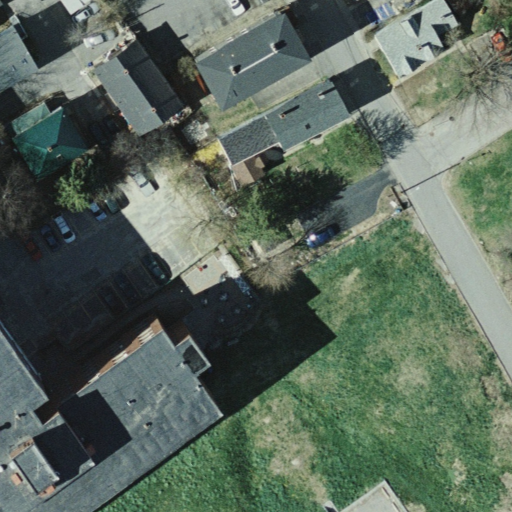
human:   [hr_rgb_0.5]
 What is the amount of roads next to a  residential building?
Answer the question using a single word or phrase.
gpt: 2

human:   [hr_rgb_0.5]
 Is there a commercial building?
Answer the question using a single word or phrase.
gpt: no

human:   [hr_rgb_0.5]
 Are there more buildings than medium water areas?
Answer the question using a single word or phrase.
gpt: yes

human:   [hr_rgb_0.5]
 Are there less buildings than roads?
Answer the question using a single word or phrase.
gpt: no

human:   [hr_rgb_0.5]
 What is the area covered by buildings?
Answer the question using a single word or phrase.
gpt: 1632m2

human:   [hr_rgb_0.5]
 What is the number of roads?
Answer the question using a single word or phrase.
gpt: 2

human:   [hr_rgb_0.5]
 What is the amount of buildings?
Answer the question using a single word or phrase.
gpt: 4

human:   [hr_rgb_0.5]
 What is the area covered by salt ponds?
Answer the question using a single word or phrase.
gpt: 0m2

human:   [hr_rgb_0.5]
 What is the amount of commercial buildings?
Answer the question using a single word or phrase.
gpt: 0

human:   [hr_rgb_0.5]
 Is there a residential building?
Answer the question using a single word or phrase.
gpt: yes

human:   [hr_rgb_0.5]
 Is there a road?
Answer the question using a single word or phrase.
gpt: yes

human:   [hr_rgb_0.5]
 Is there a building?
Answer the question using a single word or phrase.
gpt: yes

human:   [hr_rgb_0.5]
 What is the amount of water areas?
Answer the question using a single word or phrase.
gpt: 0

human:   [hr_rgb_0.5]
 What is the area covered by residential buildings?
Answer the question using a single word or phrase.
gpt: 1632m2

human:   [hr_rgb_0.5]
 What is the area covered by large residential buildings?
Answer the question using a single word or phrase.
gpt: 1184m2

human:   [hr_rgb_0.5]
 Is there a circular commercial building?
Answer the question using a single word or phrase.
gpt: no

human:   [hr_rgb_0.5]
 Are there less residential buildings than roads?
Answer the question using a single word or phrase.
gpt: no

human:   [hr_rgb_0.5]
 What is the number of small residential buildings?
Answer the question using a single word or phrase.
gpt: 1

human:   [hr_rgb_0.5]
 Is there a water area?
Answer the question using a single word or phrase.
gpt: no

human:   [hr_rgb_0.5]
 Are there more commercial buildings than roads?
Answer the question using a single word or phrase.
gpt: no

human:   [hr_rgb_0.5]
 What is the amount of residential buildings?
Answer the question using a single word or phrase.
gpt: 4

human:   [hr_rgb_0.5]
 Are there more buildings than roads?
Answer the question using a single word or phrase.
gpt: yes

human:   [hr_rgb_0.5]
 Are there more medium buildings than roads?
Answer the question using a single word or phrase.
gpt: no

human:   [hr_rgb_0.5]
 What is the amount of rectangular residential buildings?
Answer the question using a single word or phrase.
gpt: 1

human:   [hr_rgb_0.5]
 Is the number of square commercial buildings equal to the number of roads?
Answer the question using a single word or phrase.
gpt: no

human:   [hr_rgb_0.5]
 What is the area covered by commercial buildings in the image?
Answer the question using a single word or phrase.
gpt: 0m2

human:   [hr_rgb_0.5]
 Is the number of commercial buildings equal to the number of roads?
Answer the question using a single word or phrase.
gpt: no

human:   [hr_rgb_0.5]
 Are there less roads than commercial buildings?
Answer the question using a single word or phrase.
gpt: no

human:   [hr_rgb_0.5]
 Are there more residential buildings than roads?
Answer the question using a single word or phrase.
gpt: yes

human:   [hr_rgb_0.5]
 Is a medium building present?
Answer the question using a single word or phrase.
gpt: yes

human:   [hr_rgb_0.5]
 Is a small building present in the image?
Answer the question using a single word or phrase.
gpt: yes

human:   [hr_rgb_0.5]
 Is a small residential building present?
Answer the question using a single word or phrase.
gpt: yes

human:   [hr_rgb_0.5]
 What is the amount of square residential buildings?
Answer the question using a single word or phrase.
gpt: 0

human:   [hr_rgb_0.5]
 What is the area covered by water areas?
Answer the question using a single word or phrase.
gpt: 0m2

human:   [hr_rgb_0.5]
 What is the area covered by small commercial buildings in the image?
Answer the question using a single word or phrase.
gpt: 0m2

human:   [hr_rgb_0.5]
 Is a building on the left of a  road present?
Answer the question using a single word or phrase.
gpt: yes

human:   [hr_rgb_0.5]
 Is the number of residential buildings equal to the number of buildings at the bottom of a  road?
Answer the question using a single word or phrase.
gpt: no

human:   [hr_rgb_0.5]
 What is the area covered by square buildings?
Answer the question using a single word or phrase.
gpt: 0m2

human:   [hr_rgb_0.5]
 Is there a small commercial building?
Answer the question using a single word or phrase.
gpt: no

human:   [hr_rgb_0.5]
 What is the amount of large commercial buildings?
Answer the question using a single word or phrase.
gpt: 0

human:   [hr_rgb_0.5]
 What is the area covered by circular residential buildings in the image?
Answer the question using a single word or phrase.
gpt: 0m2

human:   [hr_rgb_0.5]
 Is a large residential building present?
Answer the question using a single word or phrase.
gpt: yes

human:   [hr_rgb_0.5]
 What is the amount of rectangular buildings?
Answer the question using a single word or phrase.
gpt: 1

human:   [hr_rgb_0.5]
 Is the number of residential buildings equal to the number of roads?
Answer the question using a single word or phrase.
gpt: no

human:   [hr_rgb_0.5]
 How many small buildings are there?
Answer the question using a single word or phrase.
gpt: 1

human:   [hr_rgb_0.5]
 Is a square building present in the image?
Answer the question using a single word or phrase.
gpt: no

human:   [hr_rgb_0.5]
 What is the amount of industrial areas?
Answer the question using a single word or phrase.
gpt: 0

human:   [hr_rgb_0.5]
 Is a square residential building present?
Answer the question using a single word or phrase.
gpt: no

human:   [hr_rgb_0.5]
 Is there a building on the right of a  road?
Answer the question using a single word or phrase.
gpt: no

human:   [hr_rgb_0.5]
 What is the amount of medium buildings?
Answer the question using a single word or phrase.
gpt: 2

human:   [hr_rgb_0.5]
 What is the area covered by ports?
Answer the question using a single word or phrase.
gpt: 0m2

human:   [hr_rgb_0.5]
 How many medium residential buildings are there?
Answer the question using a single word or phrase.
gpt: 2

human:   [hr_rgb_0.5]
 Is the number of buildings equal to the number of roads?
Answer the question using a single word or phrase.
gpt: no

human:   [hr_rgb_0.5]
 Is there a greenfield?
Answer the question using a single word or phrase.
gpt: no

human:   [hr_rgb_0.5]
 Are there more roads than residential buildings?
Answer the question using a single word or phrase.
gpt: no

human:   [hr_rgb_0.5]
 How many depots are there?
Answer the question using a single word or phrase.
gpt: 0

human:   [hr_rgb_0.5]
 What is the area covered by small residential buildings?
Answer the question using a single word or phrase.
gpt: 0m2

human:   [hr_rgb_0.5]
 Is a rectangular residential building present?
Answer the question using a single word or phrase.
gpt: yes

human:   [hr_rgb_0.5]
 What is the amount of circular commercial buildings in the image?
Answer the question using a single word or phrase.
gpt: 0

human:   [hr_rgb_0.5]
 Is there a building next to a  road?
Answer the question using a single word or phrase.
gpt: yes

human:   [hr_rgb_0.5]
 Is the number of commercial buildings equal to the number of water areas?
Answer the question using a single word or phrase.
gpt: yes

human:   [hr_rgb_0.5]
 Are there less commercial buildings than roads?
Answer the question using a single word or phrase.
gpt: yes

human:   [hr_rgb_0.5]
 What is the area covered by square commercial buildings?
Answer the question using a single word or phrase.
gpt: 0m2

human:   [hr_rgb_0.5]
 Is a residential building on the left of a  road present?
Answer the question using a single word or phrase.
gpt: yes